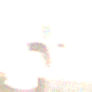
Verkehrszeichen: VerlaufVorfahrtsstrasse1
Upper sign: Vorfahrtsstrasse
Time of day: SunriseSunset
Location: Outdoor (RoadRail)
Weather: PartlyCloudy
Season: NotSpecified
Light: Natural